Question: I'm quite new to R and trying to show a district heating system on a leaflet map. From another system I got Gauss-Krueger-Coordinates which I converted to geo-coordinates. The dataset contains basically of datatframe with 4 columns (2 for the startpoint / 2 for the endpoint). I tried to plot the grid with addpolylines in leaflet, but it was just a mess....
This is a part of my data (of several thousand of pipe segments):
'''
PIPES <- data.frame(longitude_start = c(10.<PHONE>, 10.<PHONE>, 10.<PHONE>, 10.<PHONE>, 10.<PHONE>,
10.<PHONE>, 10.<PHONE>, 10.<PHONE>, 10.<PHONE>),
latitude_start = c(53.59022654, 53.60358092, 53.60814442, 53.59990009, 53.60351254,
53.<PHONE>, 53.60134658, 53.59273843, 53.59777827),
longitude_end = c(10.<PHONE>, 10.<PHONE>, 10.<PHONE>, 10.<PHONE>, 10.<PHONE>,
10.<PHONE>, 10.<PHONE>, 10.<PHONE>, 10.<PHONE>),
latitude_end = c(53.59022261, 53.60351639, 53.60789653, 53.59777827, 53.<PHONE>,
53.60133096, 53.60104698, 53.59258596, 53.59664915))
'''
This was the code I used:
'''
mydf2 <- data.frame(group = c("max", "min"),
lat = c(PIPES$latitude_start, PIPES$latitude_end),
long = c(PIPES$longitude_start, PIPES$longitude_end))
leaflet() %>%
addTiles() %>%
addPolylines(data = mydf2, lng = ~long, lat = ~lat, group = ~group)
'''
Both rows shall be interpreted as single lines, but on the map they are conjunct together:
Does anyone know what I can do?
(edited on 20th of April 2020)
Regards Daniel
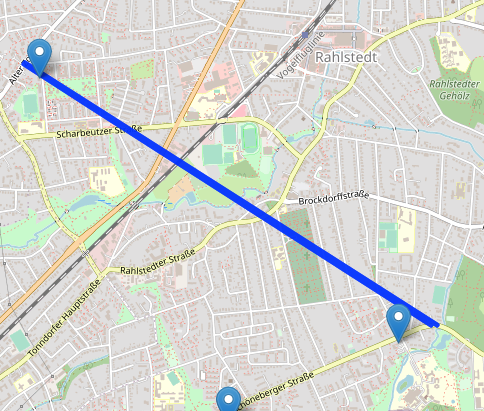
Answer: Hej Daniel,
look like the group does not work like expected. You may use a loop instead:
'''
library(magrittr)
library(leaflet)
#> Warning: Paket 'leaflet' wurde unter R Version 3.5.3 erstellt
PIPES <- data.frame(longitude_start = c(10.<PHONE>, 10.<PHONE>, 10.<PHONE>, 10.<PHONE>, 10.<PHONE>,
10.<PHONE>, 10.<PHONE>, 10.<PHONE>, 10.<PHONE>),
latitude_start = c(53.59022654, 53.60358092, 53.60814442, 53.59990009, 53.60351254,
53.<PHONE>, 53.60134658, 53.59273843, 53.59777827),
longitude_end = c(10.<PHONE>, 10.<PHONE>, 10.<PHONE>, 10.<PHONE>, 10.<PHONE>,
10.<PHONE>, 10.<PHONE>, 10.<PHONE>, 10.<PHONE>),
latitude_end = c(53.59022261, 53.60351639, 53.60789653, 53.59777827, 53.<PHONE>,
53.60133096, 53.60104698, 53.59258596, 53.59664915))
m <- leaflet() %>%
addTiles()
for (i in 1:nrow(PIPES)) {
m <- addPolylines(m, lng = c(PIPES$longitude_start[i], PIPES$longitude_end[i]),
lat = c(PIPES$latitude_start[i], PIPES$latitude_end[i]))
}
m
'''

<URL>